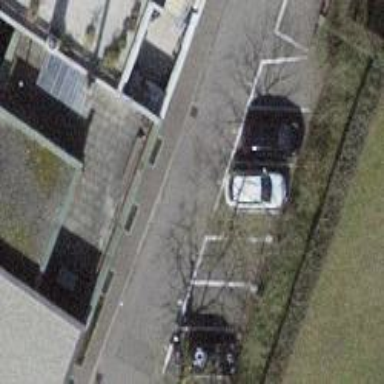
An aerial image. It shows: Diagonal street-side parking with asphalt surface.